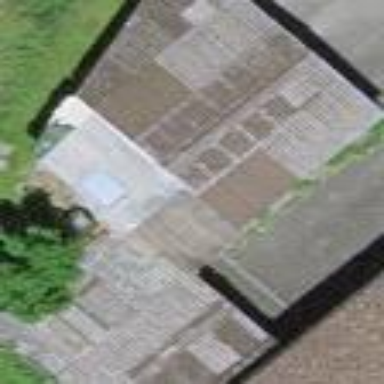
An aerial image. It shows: Garage building.